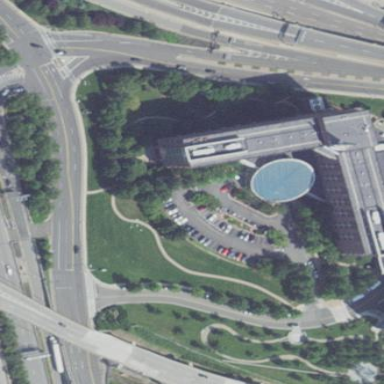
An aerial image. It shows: Hotel building.